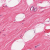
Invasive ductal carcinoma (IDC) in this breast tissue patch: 0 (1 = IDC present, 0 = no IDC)